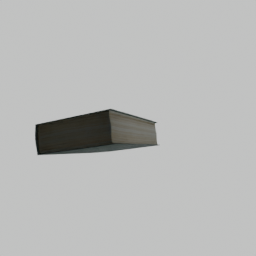
Label: tools